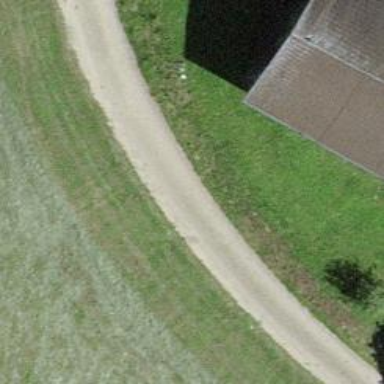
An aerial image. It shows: Paved track road with grade1 track type.